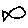
Label: fish